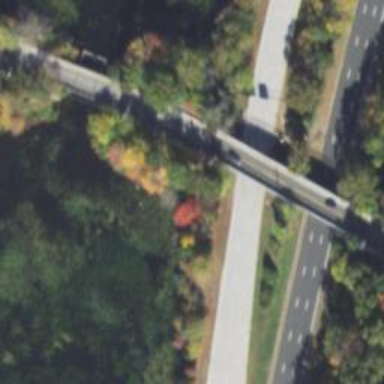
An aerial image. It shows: Tertiary road with bridge.